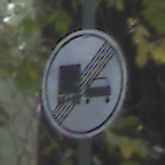
Verkehrszeichen: EndeUeberholverbotKraftfahrzeuge
Umgebung: Outdoor, Nature
Tageszeit: SunriseSunset
Wetter: NotSpecified
Licht: Natural
Jahreszeit: Autumn
Kontrast: MediumContrast